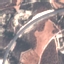
Land use / land cover: Highway